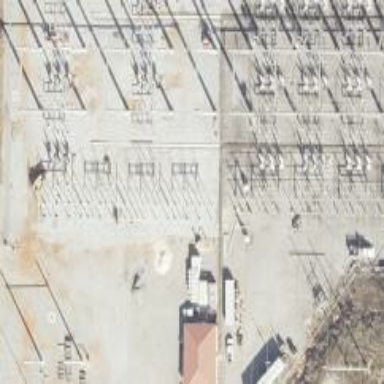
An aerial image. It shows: Power line carrying busbar.